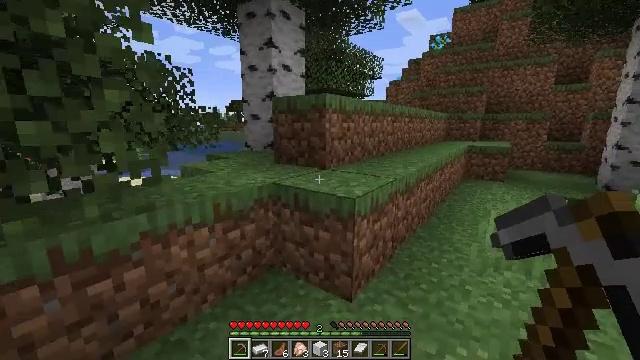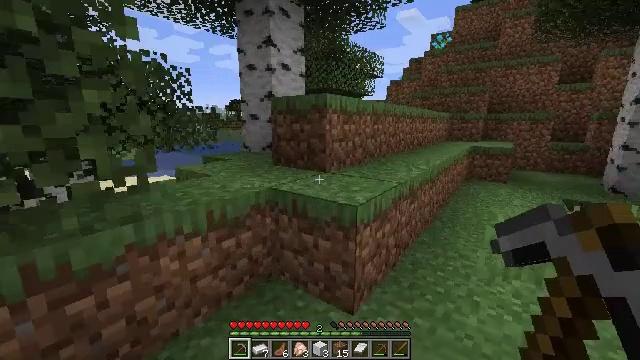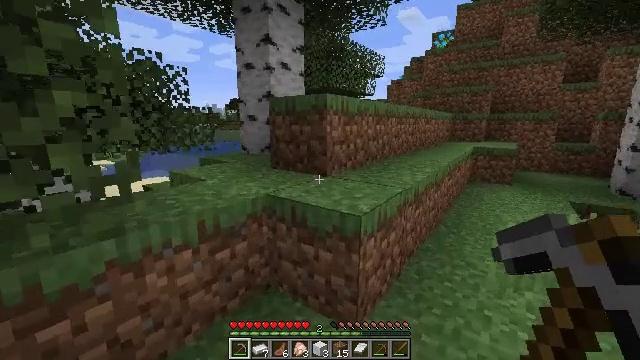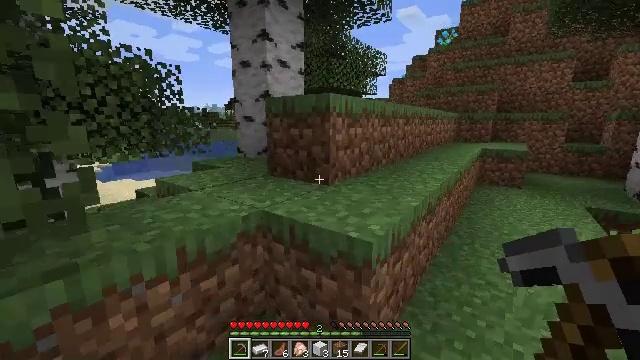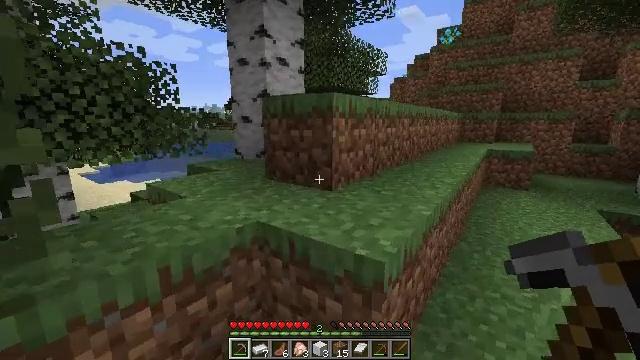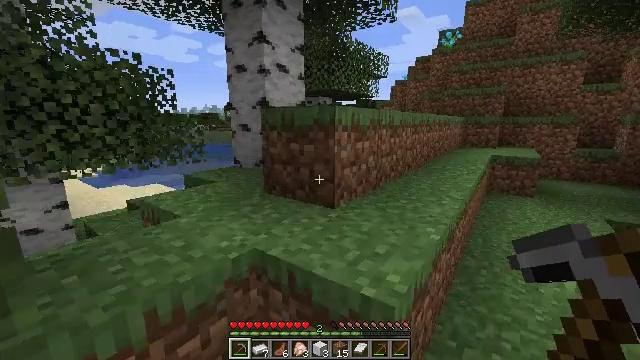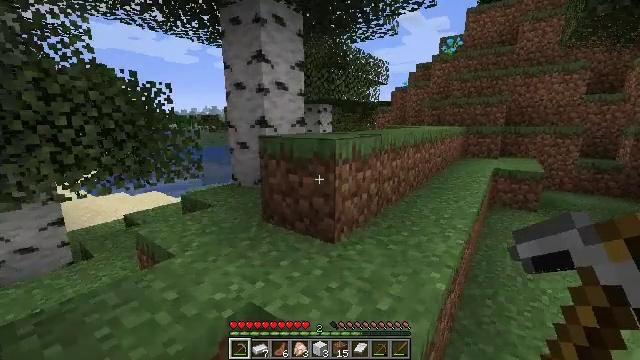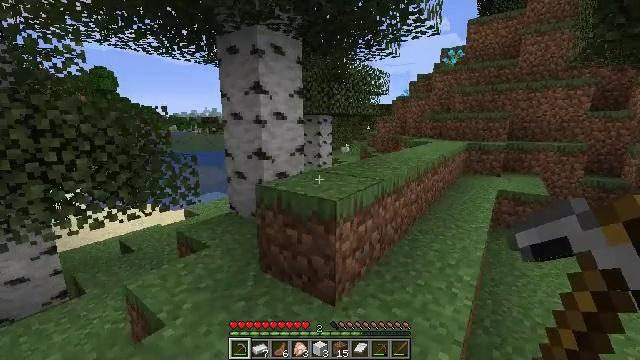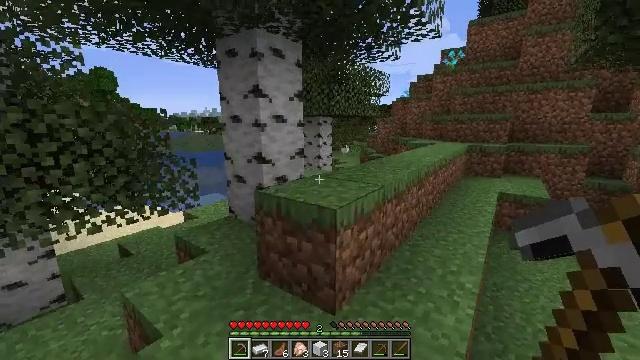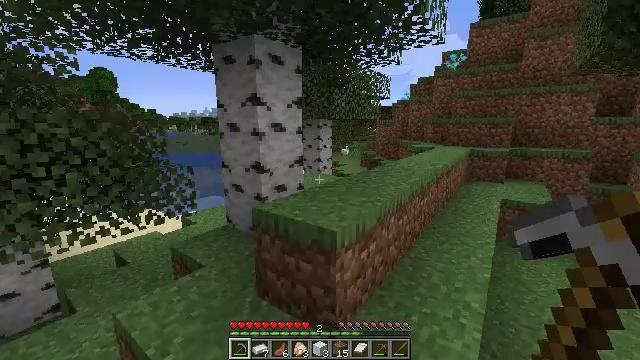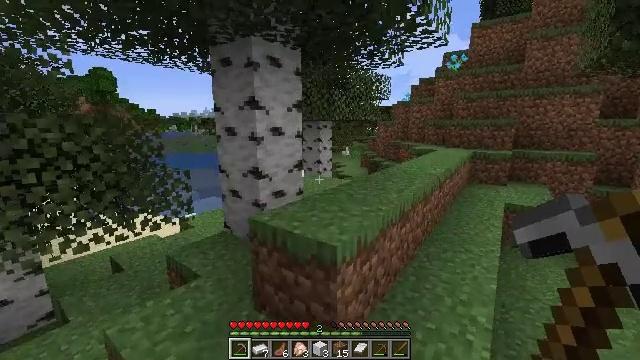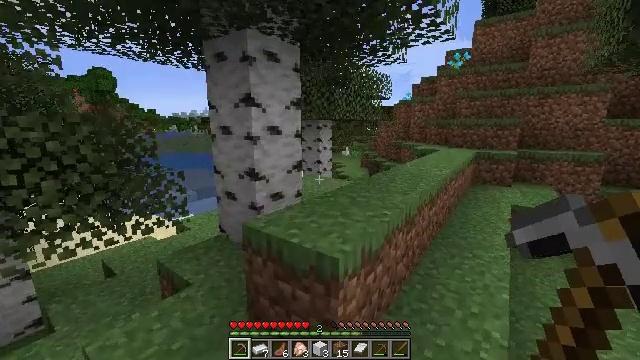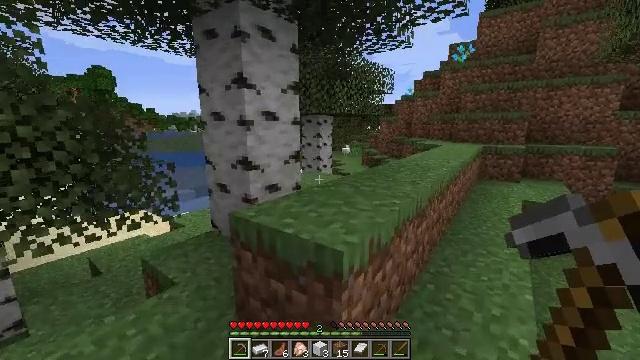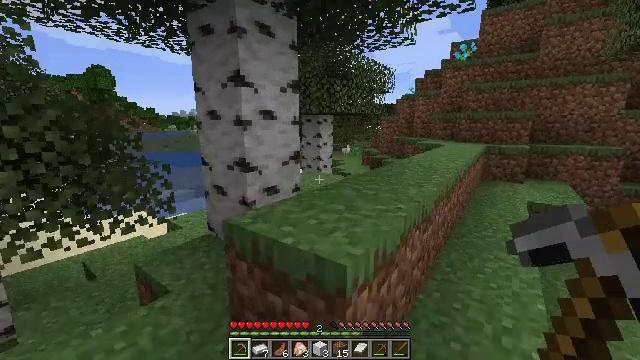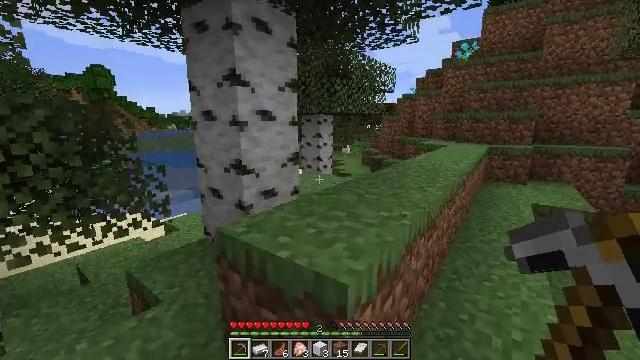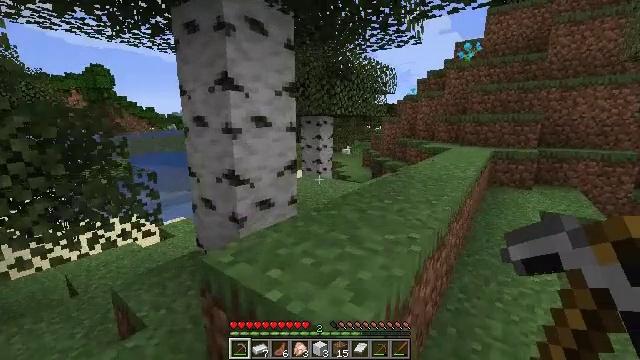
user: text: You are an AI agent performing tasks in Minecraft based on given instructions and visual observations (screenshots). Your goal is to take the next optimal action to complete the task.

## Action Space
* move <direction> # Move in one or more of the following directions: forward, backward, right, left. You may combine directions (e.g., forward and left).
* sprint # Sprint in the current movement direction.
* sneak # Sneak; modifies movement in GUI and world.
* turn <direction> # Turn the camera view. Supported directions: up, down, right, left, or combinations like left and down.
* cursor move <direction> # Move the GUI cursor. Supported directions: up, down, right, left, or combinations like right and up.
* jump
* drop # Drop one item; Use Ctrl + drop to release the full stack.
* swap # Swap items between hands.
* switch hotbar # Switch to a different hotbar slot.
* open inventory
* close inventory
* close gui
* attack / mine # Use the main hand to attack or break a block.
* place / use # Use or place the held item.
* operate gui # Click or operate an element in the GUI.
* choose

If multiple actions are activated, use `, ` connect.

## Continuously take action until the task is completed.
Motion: motion action
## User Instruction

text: Gather the chest from its place.
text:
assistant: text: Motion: move forward
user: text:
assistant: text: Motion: move forward
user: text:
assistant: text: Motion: move forward
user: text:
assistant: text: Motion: move forward
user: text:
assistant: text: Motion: move forward, jump
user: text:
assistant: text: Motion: move forward, jump
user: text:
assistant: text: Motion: move forward, jump
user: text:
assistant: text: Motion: move forward, jump
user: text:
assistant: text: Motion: move forward, jump
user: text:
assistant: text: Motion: move forward
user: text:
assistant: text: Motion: move forward
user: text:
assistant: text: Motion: move forward
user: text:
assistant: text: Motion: move forward
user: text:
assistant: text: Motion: move forward
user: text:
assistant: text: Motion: move forward, jump
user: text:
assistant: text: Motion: move forward, jump
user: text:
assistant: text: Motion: move forward, jump
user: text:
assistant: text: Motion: move forward, jump
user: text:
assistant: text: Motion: move forward
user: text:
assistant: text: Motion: move forward
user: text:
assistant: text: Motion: move forward and move right
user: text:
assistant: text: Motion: move forward and move right
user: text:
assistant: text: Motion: move forward and move right
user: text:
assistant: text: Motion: move forward
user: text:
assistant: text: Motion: move forward
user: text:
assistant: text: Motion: move forward
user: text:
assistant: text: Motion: move forward
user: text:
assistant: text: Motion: move forward
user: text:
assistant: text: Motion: move forward
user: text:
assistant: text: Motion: move forward